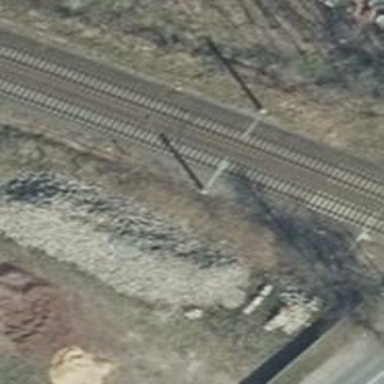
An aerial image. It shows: Railway signal.